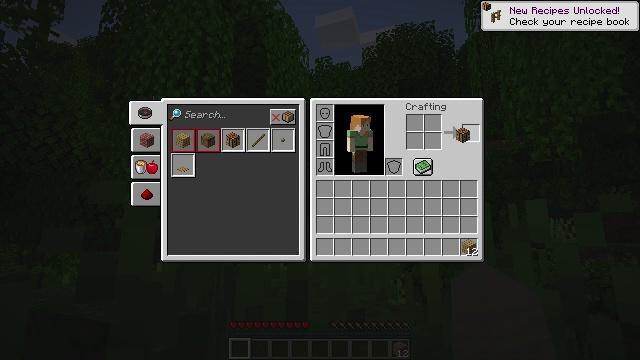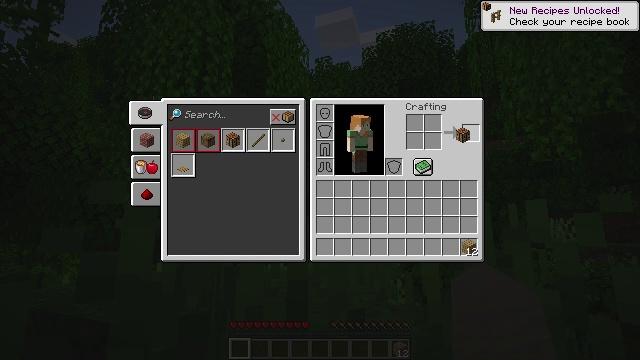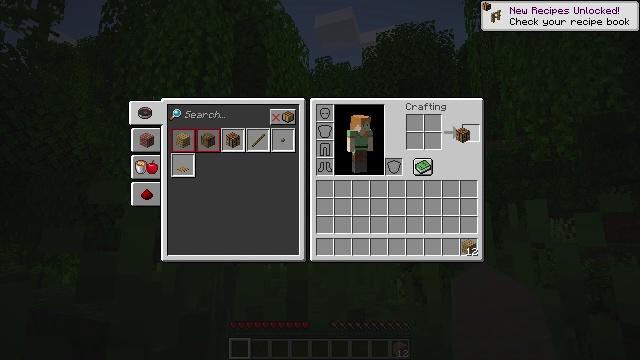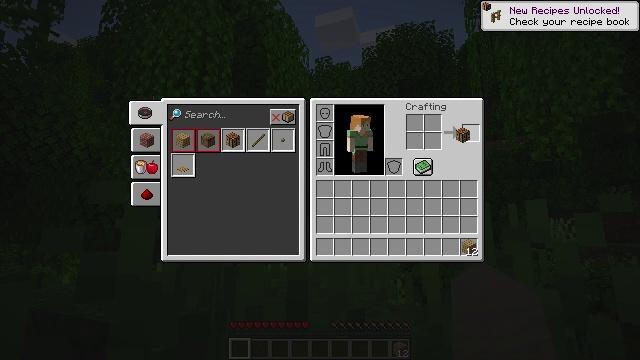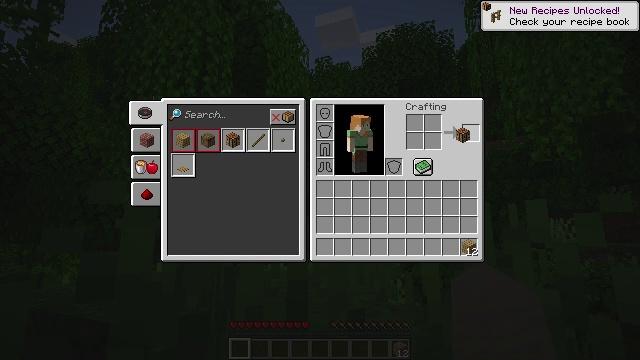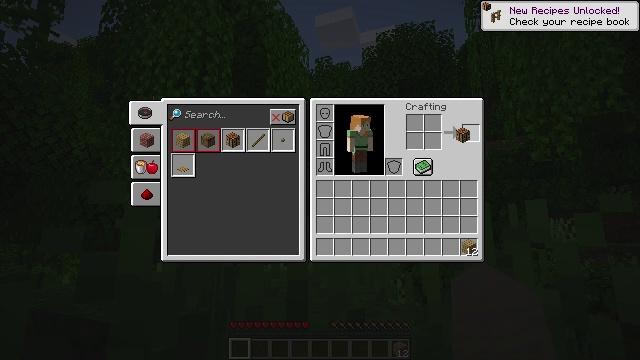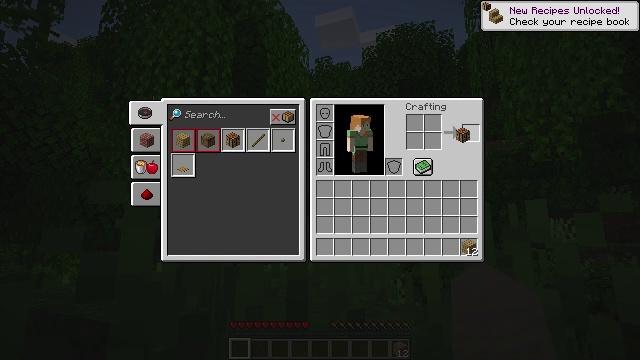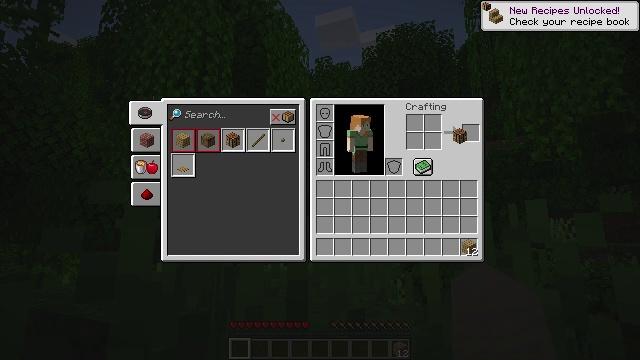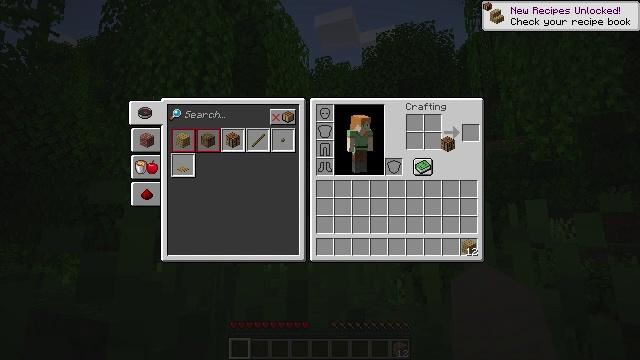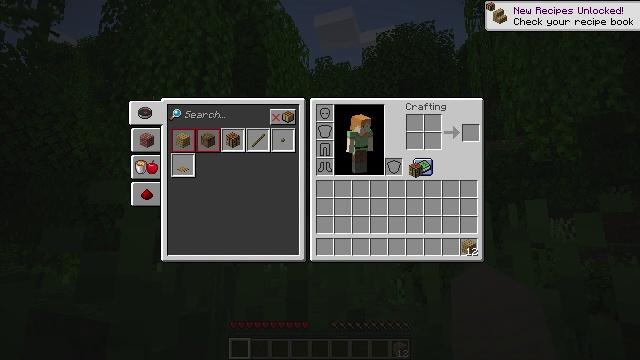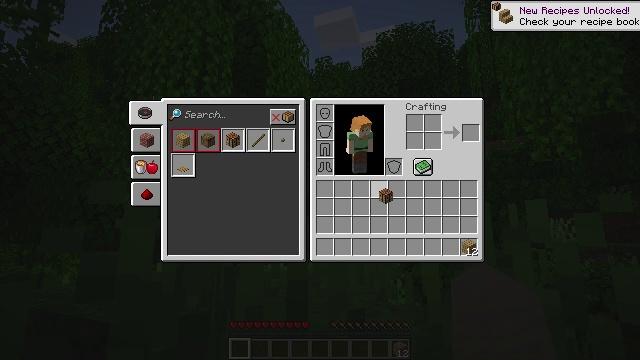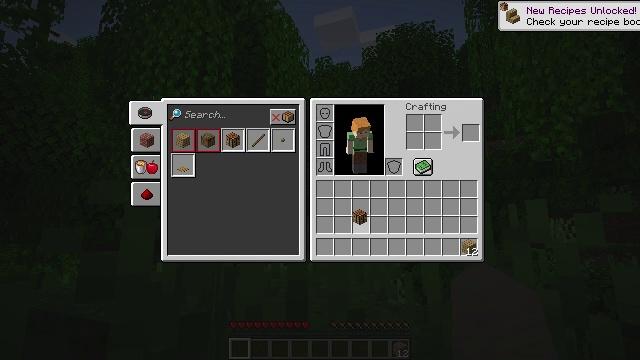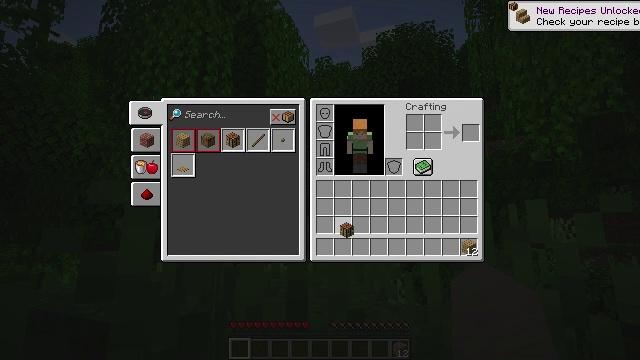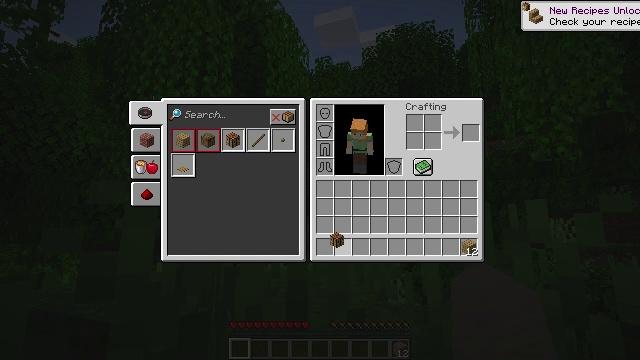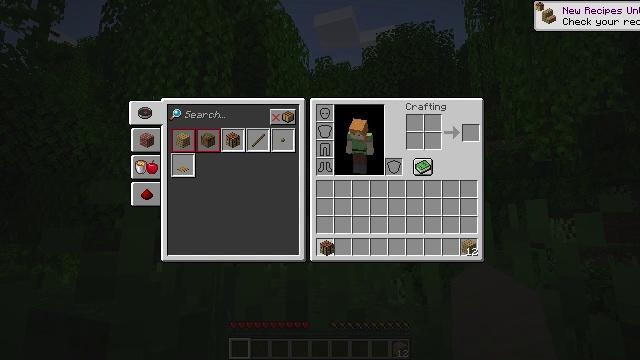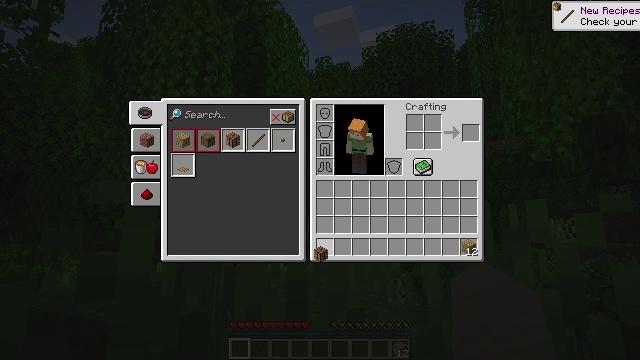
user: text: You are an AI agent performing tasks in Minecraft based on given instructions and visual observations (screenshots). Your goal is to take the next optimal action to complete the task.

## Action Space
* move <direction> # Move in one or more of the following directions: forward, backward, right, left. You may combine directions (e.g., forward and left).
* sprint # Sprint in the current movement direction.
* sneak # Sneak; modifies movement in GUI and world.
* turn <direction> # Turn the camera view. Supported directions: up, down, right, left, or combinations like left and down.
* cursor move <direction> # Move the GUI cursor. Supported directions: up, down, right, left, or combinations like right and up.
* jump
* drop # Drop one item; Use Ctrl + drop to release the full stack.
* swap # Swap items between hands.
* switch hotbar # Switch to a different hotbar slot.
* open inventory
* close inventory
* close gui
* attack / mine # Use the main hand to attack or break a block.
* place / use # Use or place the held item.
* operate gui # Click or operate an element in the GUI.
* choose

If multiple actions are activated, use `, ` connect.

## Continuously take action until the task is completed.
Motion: motion action
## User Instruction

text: Remove a crafting table from the inventory.
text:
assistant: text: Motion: open gui
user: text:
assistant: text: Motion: no_op
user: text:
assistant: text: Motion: no_op
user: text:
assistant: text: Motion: no_op
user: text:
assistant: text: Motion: no_op
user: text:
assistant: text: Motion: no_op
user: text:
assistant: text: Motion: no_op
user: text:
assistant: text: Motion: cursor move left and down
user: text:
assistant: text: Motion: cursor move left and down
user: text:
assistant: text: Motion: cursor move left and down
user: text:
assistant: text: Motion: cursor move left and down
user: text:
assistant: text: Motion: cursor move left and down
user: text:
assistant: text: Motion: cursor move left and down
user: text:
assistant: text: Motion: cursor move left and down
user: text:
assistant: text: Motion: no_op
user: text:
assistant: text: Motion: no_op
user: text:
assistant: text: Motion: no_op
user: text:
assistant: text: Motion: no_op
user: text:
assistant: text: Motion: no_op
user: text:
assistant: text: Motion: no_op
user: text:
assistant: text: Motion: no_op
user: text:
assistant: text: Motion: operate gui
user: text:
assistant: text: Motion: operate gui
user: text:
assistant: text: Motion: operate gui
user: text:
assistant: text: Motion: no_op
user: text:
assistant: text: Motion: no_op
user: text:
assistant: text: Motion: no_op
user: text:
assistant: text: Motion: no_op
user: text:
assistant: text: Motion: no_op
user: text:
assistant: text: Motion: no_op